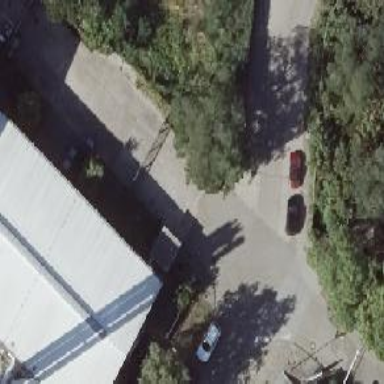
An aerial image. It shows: Concrete driveway serving as service road.